Interaction volume radius: 10 \u00c5
Interaction volume height: 30 \u00c5
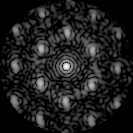
Disorder parameter: 0.4697